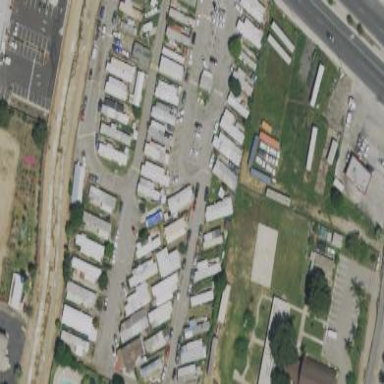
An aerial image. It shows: Residential area designated as trailer park.